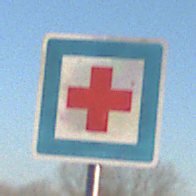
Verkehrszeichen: ErsteHilfe
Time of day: MorningAfternoon
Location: Outdoor (Nature)
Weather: Clear
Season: Winter
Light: Natural